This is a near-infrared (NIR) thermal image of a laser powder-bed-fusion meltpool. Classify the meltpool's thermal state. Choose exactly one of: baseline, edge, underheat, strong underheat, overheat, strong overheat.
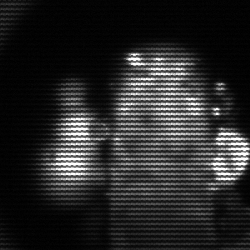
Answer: strong underheat